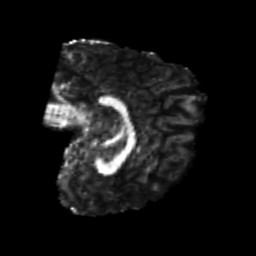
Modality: FA
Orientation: sagittal
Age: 22
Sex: female
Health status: healthy
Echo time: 0.074 s